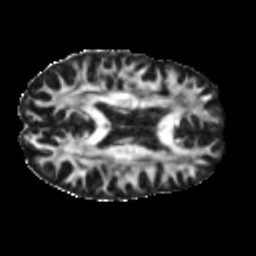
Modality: FA
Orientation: axial
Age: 46
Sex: male
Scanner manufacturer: siemens
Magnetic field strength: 3 T
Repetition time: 5 s
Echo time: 0.092 s